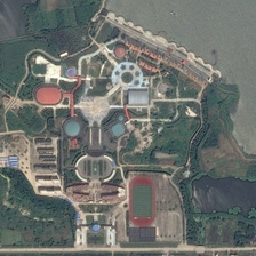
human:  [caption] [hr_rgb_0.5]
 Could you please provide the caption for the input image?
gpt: There are many green trees and playgrounds in the resort.

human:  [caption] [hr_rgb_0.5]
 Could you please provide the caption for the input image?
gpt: Many green trees and playgrounds are in a resort with a pond.

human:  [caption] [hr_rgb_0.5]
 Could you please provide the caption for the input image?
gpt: Many green trees and a playground are in a resort with a pond.

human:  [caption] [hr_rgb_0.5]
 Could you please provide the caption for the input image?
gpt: Green trees and swimming pool in children's playground

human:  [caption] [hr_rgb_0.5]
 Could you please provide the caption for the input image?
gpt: Many green trees and an amusement park are in a resort with a pond.